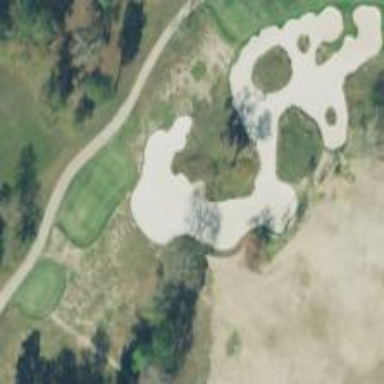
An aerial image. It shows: Golf bunker.